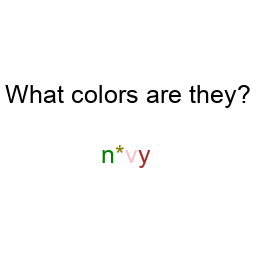
Color: green, olive, pink, brown
Color name shown: navy
Background color: white
Question text color: black